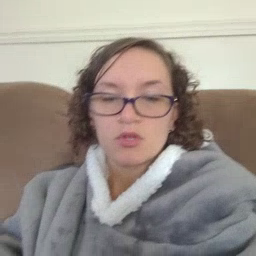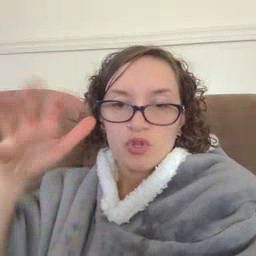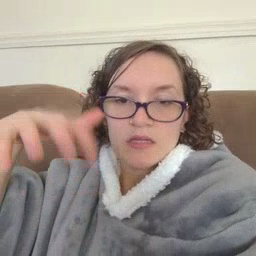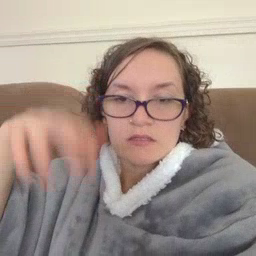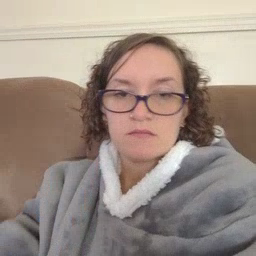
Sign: rain